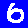
Digit: 6